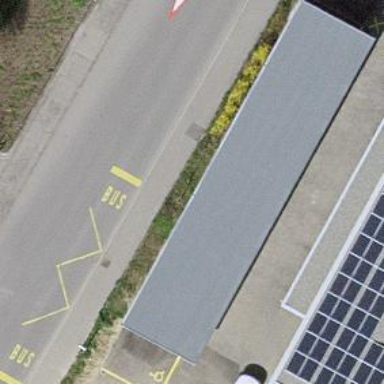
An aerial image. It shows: Bus stop with platform for public transport.